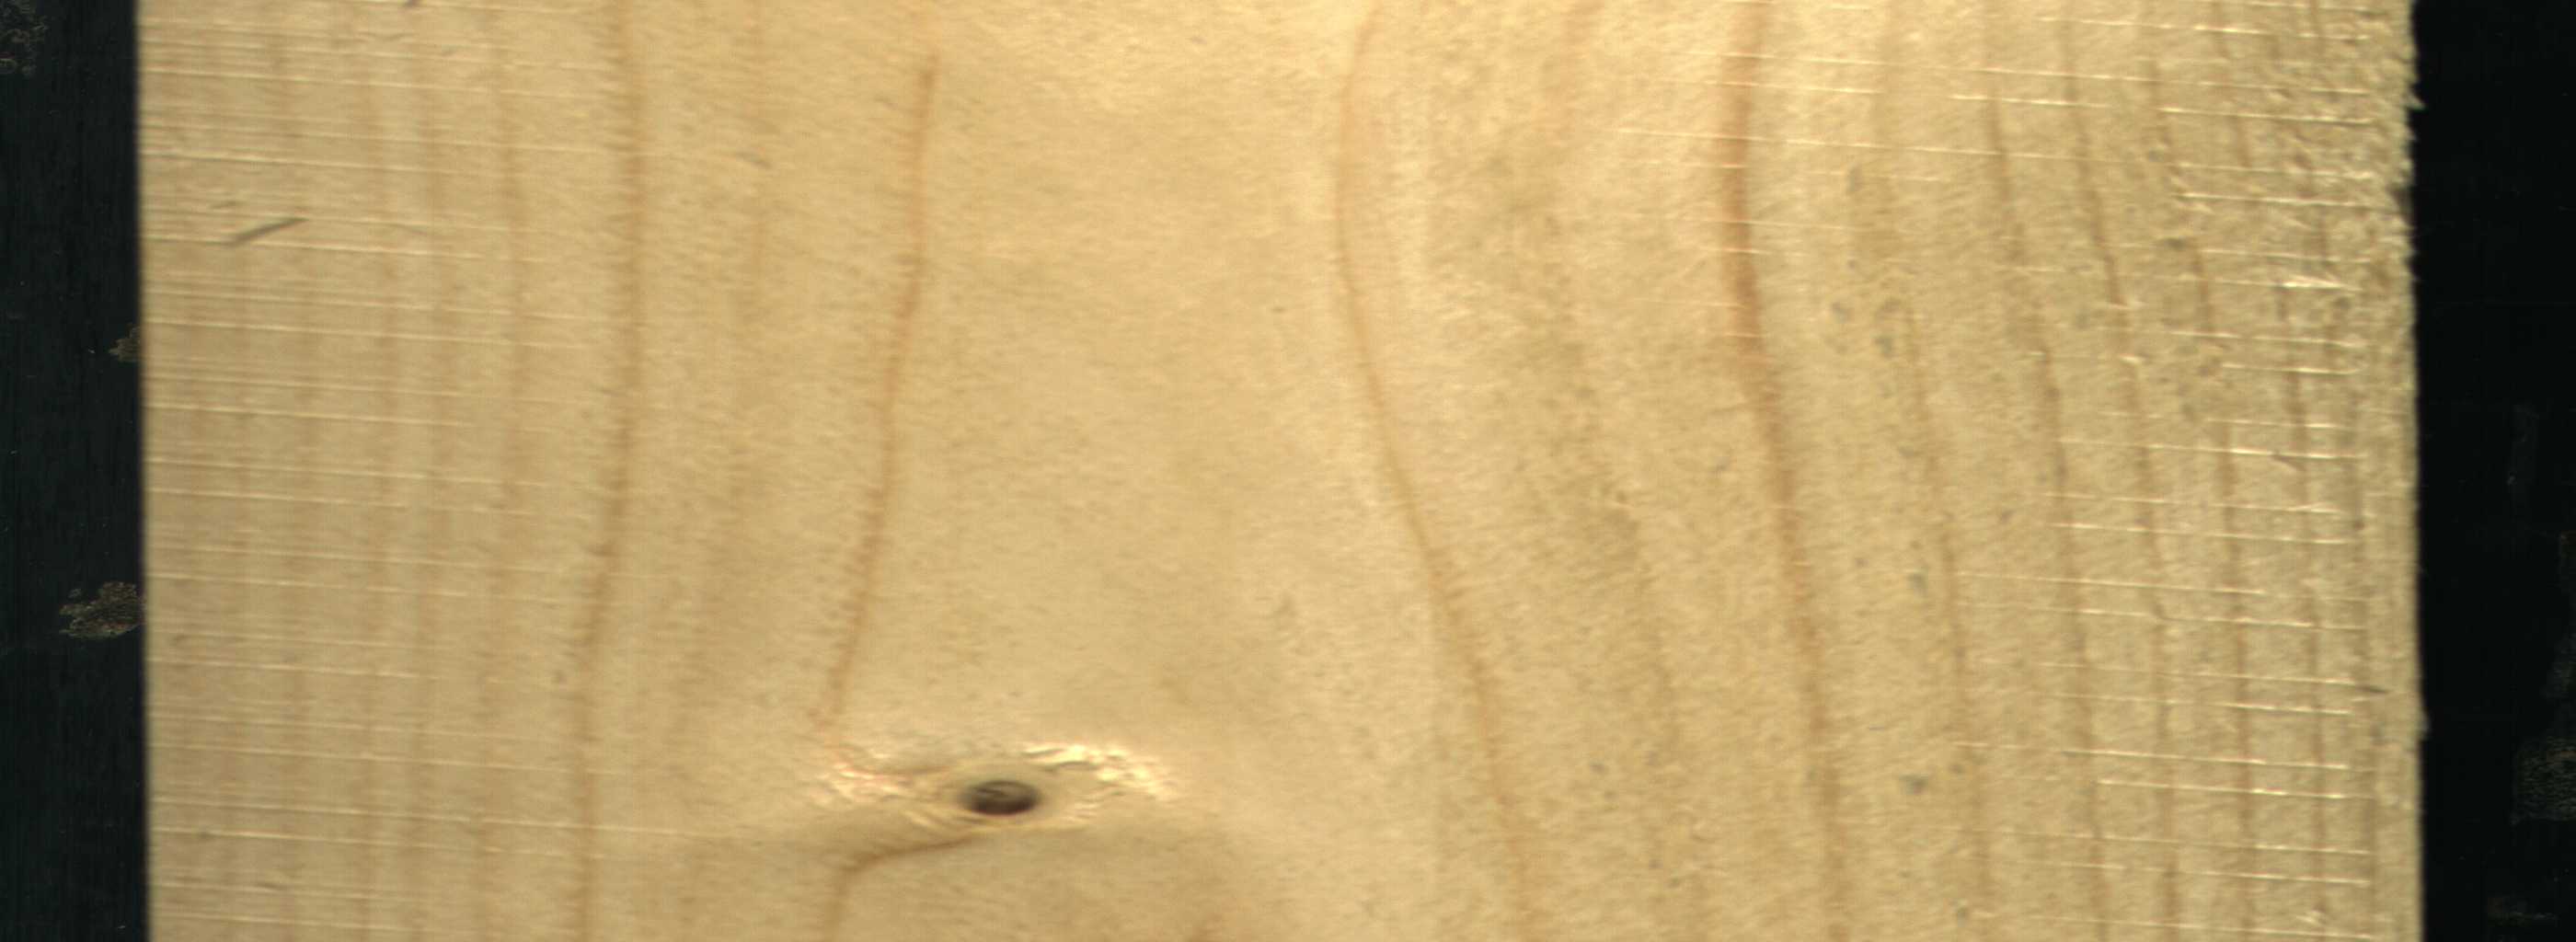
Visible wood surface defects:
Live_Knot